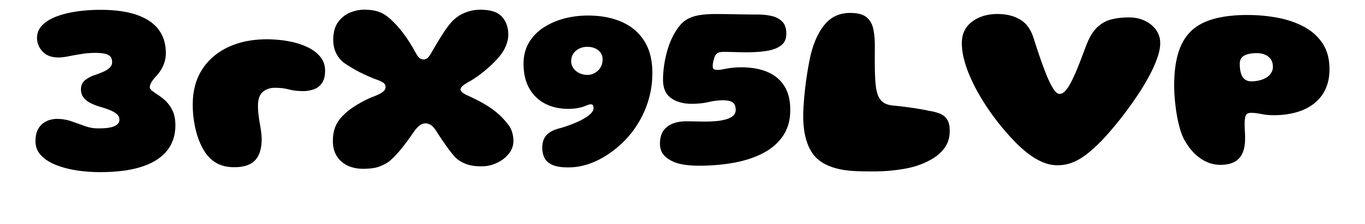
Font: Gluten_ExtraBold